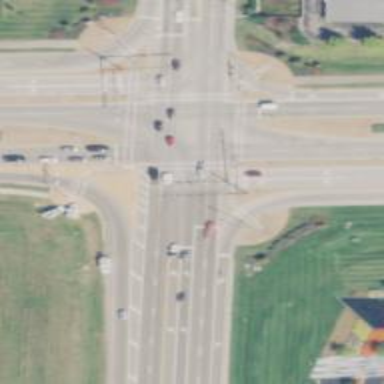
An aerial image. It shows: Solid stop line on the road.